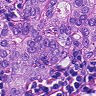
Metastatic tissue present: yes